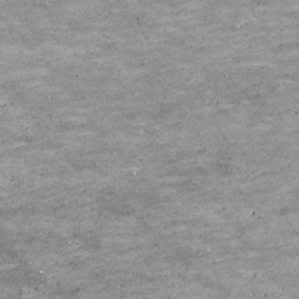
Label: non_frost